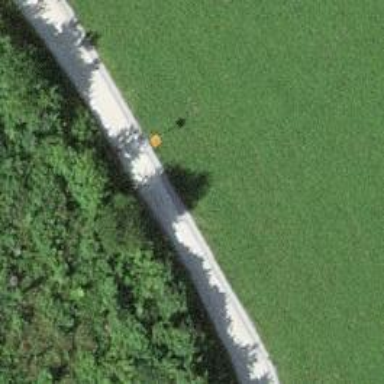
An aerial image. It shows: Aerial marker colored orange.